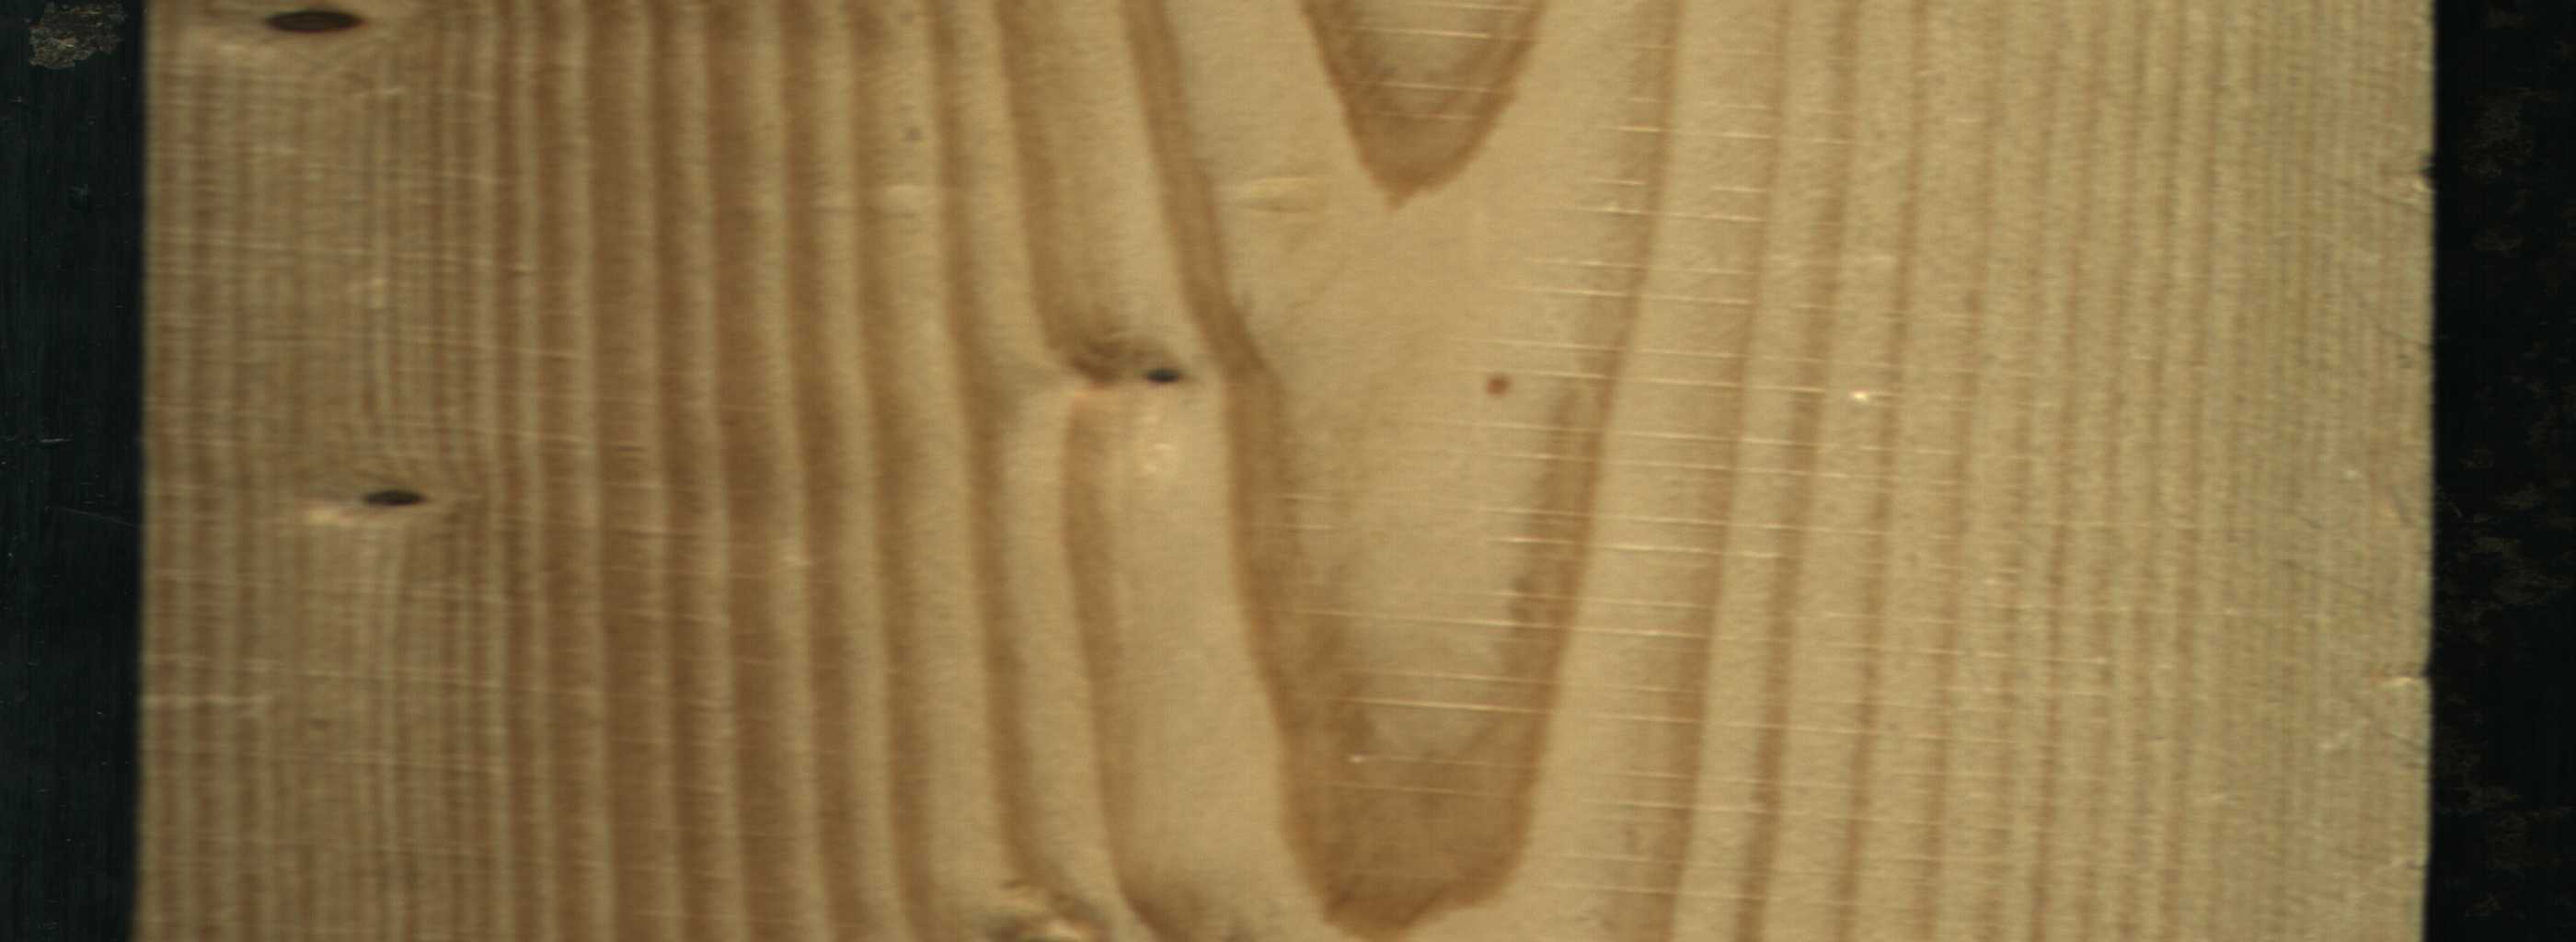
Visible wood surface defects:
Dead_Knot
Dead_Knot
Dead_Knot